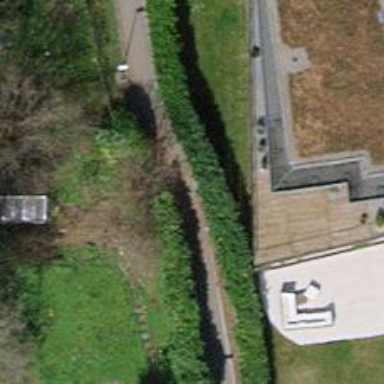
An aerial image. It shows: Cycle barrier.